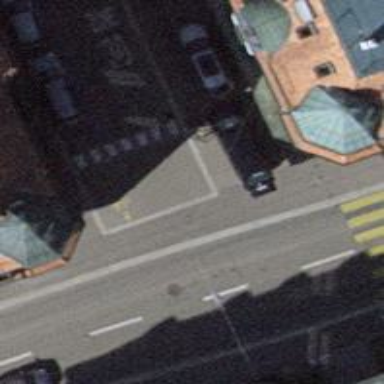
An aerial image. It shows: Unmarked crossing with traffic calming table.